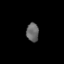
Tissue: lung
Cell type: T cells
Senescence score: 0.204
Nuclear area (px): 227
Mean DAPI intensity: 102.859